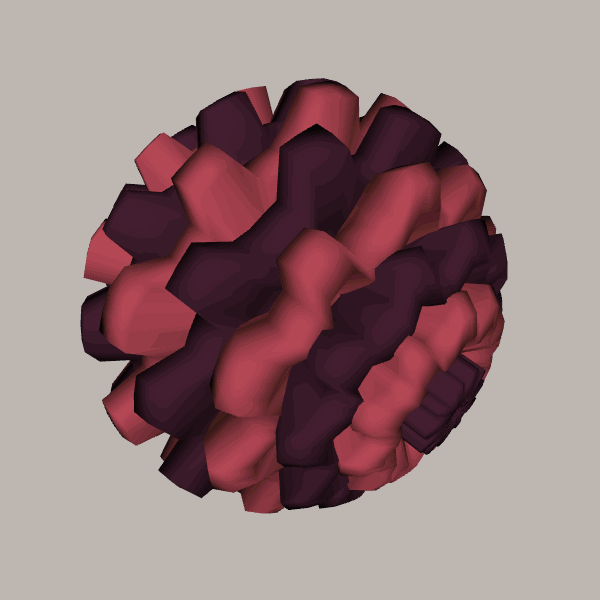
Background: light